Question: Given the following rendered objects (dragon with completely white texture) and stall with a basic texture. What might be the error? Are my indices wrong? Are some vertices or faces wrong?

What could possibly be wrong in my obj-renderer class? I followed a tutorial and unfortunately my model does not look like the desired model. The dragon should be completely white without any black lines and the stall texture looks wrong (white lines which shouldn't be there).
This is the source-code (basic .obj-rendering with "v ", "vt ", "vn ", "f "):
'''
try {
while ((line = reader.readLine()) != null && !line.startsWith("f ")) {
String[] currentLine = line.split(" ");
if (line.startsWith("v ")) {
Vector3f vertex =
new Vector3f(Float.parseFloat(currentLine[1]), Float.parseFloat(currentLine[2]),
Float.parseFloat(currentLine[3]));
vertices.add(vertex);
} else if (line.startsWith("vt ")) {
Vector2f texture =
new Vector2f(Float.parseFloat(currentLine[1]), Float.parseFloat(currentLine[2]));
textures.add(texture);
} else if (line.startsWith("vn ")) {
Vector3f normal =
new Vector3f(Float.parseFloat(currentLine[1]), Float.parseFloat(currentLine[2]),
Float.parseFloat(currentLine[3]));
normals.add(normal);
}
}
textureArray = new float[vertices.size() * 2];
normalsArray = new float[vertices.size() * 3];
do {
if (line == null || !line.startsWith("f ")) {
continue;
}
String[] currentLine = line.split(" ");
String[] vertex1 = currentLine[1].split("/");
String[] vertex2 = currentLine[2].split("/");
String[] vertex3 = currentLine[3].split("/");
processVertex(vertex1, indices, textures, normals, textureArray, normalsArray);
processVertex(vertex2, indices, textures, normals, textureArray, normalsArray);
processVertex(vertex3, indices, textures, normals, textureArray, normalsArray);
} while ((line = reader.readLine()) != null);
reader.close();
} catch (Exception e) {
e.printStackTrace();
}
verticesArray = new float[vertices.size() * 3];
indicesArray = new int[indices.size()];
int vertexPointer = 0;
for (Vector3f vertex : vertices) {
verticesArray[vertexPointer++] = vertex.x;
verticesArray[vertexPointer++] = vertex.y;
verticesArray[vertexPointer++] = vertex.z;
}
for (int i = 0; i < indices.size(); i++) {
indicesArray[i] = indices.get(i);
}
return loader.loadToVao(verticesArray, textureArray, normalsArray, indicesArray);
}
private static void processVertex(final String[] vertexData, final List<Integer> indices,
final List<Vector2f> textures, final List<Vector3f> normals, final float[] textureArray,
final float[] normalsArray) {
int currentVertexPointer = Integer.parseInt(vertexData[0]) - 1;
indices.add(currentVertexPointer);
Vector2f currentTex = textures.get(Integer.parseInt(vertexData[1]) - 1);
textureArray[currentVertexPointer * 2] = currentTex.x;
textureArray[currentVertexPointer * 2 + 1] = 1 - currentTex.y;
Vector3f currentNorm = normals.get(Integer.parseInt(vertexData[2]) - 1);
normalsArray[currentVertexPointer * 3] = currentNorm.x;
normalsArray[currentVertexPointer * 3 + 1] = currentNorm.y;
normalsArray[currentVertexPointer * 3 + 2] = currentNorm.z;
}
'''
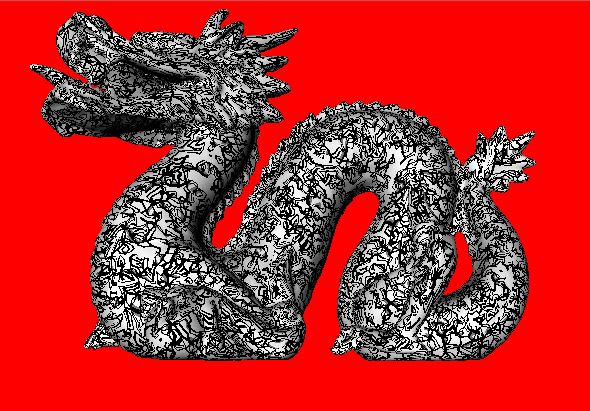
Answer: The logic used for combining vertex coordinates, texture coordinates, and normals looks flawed. The clearest sign of why this cannot work is here:
'''
int currentVertexPointer = Integer.parseInt(vertexData[0]) - 1;
indices.add(currentVertexPointer);
Vector2f currentTex = textures.get(Integer.parseInt(vertexData[1]) - 1);
textureArray[currentVertexPointer * 2] = currentTex.x;
textureArray[currentVertexPointer * 2 + 1] = 1 - currentTex.y;
'''
Picture what happens if there are multiple vertices with the same coordinates, but different texture coordinates. Say you have the following index triplets as part of different faces:
'''
f ... 4/7/13 ...
f ... 4/9/13 ...
'''
These are two vertices with the same vertex coordinates, but different texture coordinates. Since the first index is the same, you would be using the same 'currentVertexPointer' index when you assign values in 'textureArray', even though these are two different vertices that need different texture coordinates.
The key point to understand is that since OpenGL uses the same indices for all vertex attributes, you need a vertex for combination of vertex coordinates, texture coordinates, and normals.
One way of interpreting this is that the 'v' records do not give you vertices. They give you vertex . You extract 3 attributes for each vertex, which are all treated the same:
- 'v'- 'vt'- 'vn'
You build vertices by combining these 3 attributes. The 'f' records tell you how to combine them.
The easiest way to build OpenGL vertices is to generate a new vertex for each index triplet you encounter while parsing the faces. If you wanted to get your code running with relatively minimal changes, you could treat your 'verticesArray' much more like the 'textureArray' and 'normalsArray'. Your 'processVertex()' function would then look something like this:
'''
Vector3f currentVertex = vertices.get(Integer.parseInt(vertexData[0]) - 1);
verticesArray[currentVertexPointer * 3] = currentVertex.x;
verticesArray[currentVertexPointer * 3 + 1] = currentVertex.y;
verticesArray[currentVertexPointer * 3 + 2] = currentVertex.z;
Vector2f currentTex = textures.get(Integer.parseInt(vertexData[1]) - 1);
textureArray[currentVertexPointer * 2] = currentTex.x;
textureArray[currentVertexPointer * 2 + 1] = 1 - currentTex.y;
'''
This will require more related changes. In place of rewriting your whole code, here are at least some pointers:
- 'currentVertexPointer'- 'verticesArray''textureArray''normalsArray'- 'verticesArray'- 'glDrawArrays()'
A more efficient solution is to share vertices for each unique combination of position/texture/normal. See my answers <URL> for directions on how to do that.
Beyond this, your parser is also very limited. OBJ is not really a standardized format, and it all depends on how well you want to handle files from various sources. Aspects that your code is not handling include:
- - - <URL>